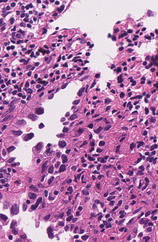
Tumor epithelial tissue: yes
Tumor-associated stroma tissue: yes
Normal tissue: no